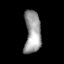
Tissue: lung
Cell type: T cells
Senescence score: 0.2405
Nuclear area (px): 685
Mean DAPI intensity: 154.962